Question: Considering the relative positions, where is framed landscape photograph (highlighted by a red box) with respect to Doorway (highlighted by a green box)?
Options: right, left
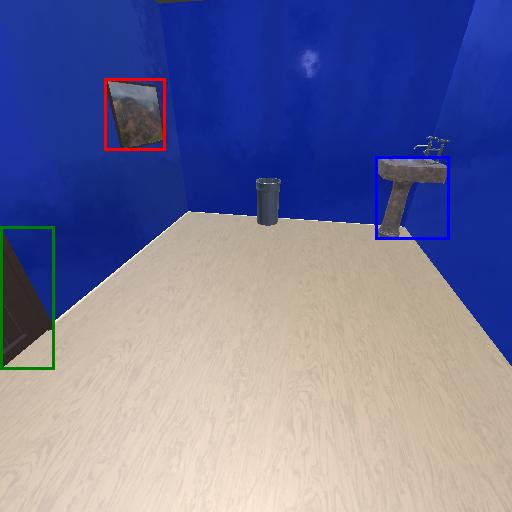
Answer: right